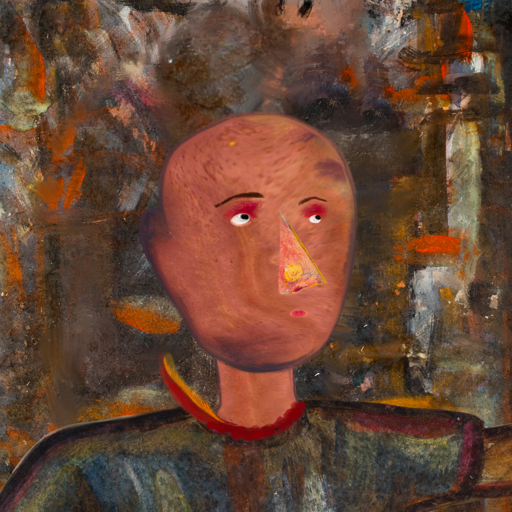
Background: GypsyQueen, Head And Neck Side: Mother_And_Son_Mother, Face Side: Irani, Bust: Mosgoul, Hair Side: Blank, Head Accessory: Blank, Second Necklace: Blank, Necklace: Pipe, Baby: Blank